Field crop: tomato
Growth stage: 1
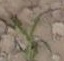
Species: cyperus